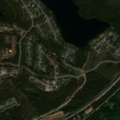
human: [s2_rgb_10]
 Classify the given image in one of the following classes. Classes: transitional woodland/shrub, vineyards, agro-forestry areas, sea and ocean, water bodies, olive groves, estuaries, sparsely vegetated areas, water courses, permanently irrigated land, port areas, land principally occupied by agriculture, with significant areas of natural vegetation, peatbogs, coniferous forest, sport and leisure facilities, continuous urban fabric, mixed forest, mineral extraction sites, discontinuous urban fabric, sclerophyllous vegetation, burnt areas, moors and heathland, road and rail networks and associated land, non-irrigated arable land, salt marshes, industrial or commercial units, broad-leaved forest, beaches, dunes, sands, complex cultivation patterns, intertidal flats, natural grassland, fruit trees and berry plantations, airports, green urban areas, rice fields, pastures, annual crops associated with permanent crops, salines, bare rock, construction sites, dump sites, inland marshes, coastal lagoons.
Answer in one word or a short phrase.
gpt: discontinuous urban fabric, coniferous forest, water bodies